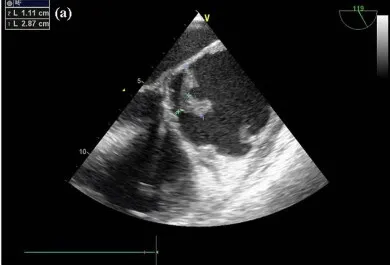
TEE. The picture shows the prosthetic aortic valve incompetence. Multiple vegetations are present in the valve frame ascending aortic wall, the largest vegetation is 28 mm x 11 mm with an obvious range of motion. There is an obvious dilation of the ascending aorta whose internal diameter is approximately 64 mm, accompanied by a thickening of the wall whose thickness is approximately 6.6 mm. There is mild regurgitation of the mitral and tricuspid valves. TEE-long axis of the aorta.
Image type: radiology (ultrasound)